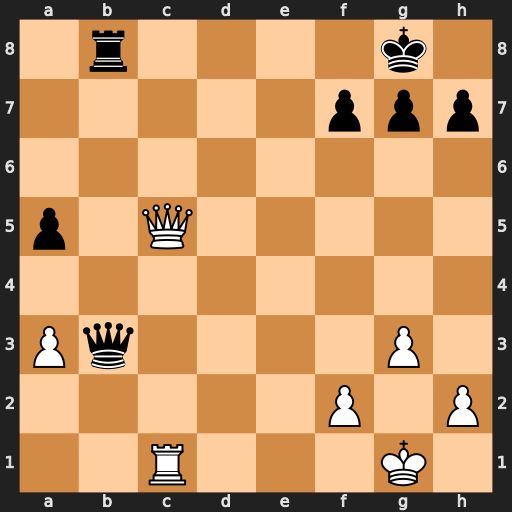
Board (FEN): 1r4k1/5ppp/8/p1Q5/8/Pq4P1/5P1P/2R3K1
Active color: w
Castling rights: -
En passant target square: -
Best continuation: Qc8+ Rxc8 Rxc8#